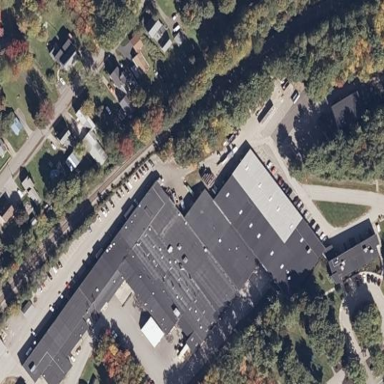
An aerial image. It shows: Industrial building.